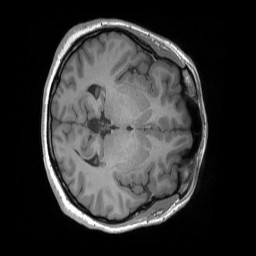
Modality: T1w
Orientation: axial
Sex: female
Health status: ill
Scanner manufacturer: siemens
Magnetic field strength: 3 T
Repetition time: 1.66 s
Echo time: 0.00254 s